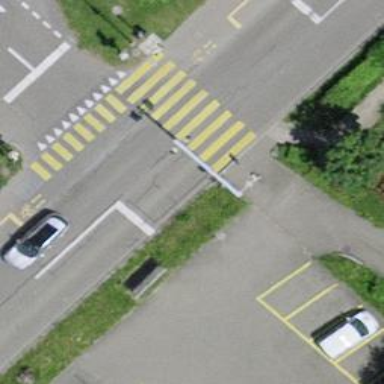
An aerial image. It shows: Zebra crossing on the road.